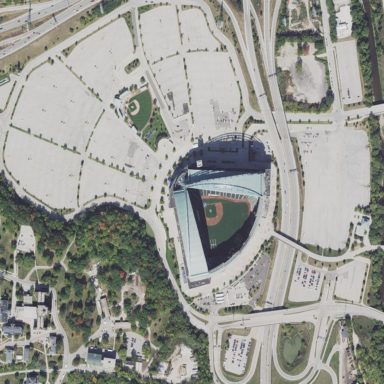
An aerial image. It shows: Baseball field.